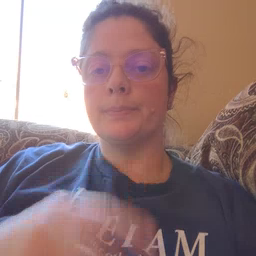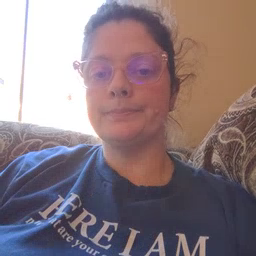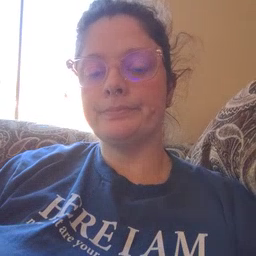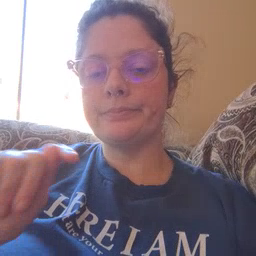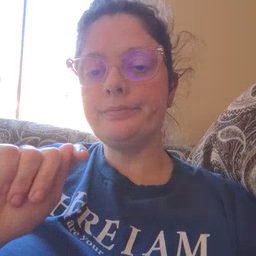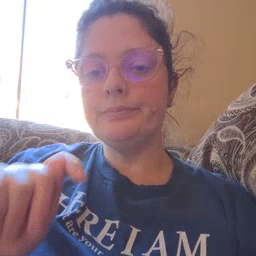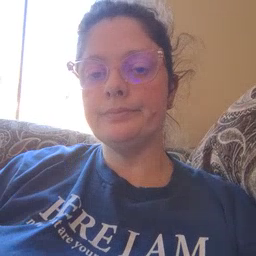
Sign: potty